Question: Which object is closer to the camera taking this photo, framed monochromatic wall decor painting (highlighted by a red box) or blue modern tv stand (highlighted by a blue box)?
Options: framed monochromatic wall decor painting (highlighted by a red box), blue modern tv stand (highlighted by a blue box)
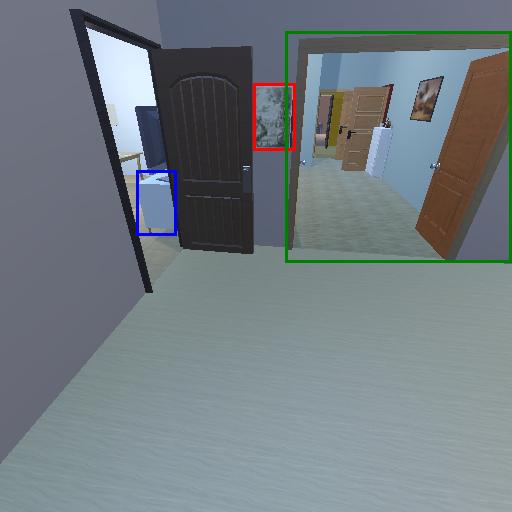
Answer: framed monochromatic wall decor painting (highlighted by a red box)